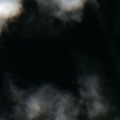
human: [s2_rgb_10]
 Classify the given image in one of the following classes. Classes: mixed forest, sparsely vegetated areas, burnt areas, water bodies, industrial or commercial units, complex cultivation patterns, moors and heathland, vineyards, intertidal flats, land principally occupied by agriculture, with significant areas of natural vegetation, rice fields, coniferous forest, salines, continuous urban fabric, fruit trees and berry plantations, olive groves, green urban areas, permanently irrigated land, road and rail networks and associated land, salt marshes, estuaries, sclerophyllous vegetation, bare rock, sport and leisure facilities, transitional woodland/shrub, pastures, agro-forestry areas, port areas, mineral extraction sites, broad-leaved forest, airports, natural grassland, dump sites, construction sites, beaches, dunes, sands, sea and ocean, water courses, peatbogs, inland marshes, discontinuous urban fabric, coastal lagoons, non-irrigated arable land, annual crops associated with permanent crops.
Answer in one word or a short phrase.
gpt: sea and ocean